Field crop: tomato
Growth stage: 1
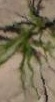
Species: cyperus